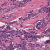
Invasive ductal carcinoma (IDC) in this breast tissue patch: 1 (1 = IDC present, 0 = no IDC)